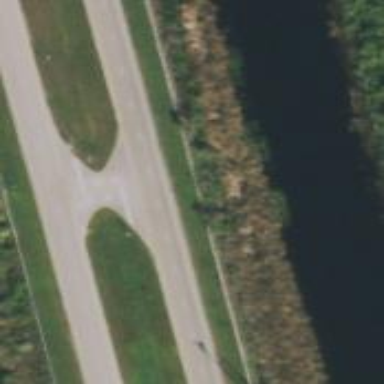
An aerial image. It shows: Asphalt road classified as trunk highway.